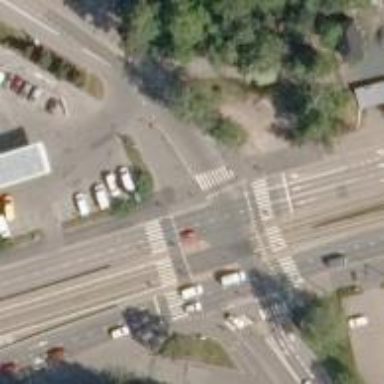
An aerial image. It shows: Secondary road with asphalt surface.